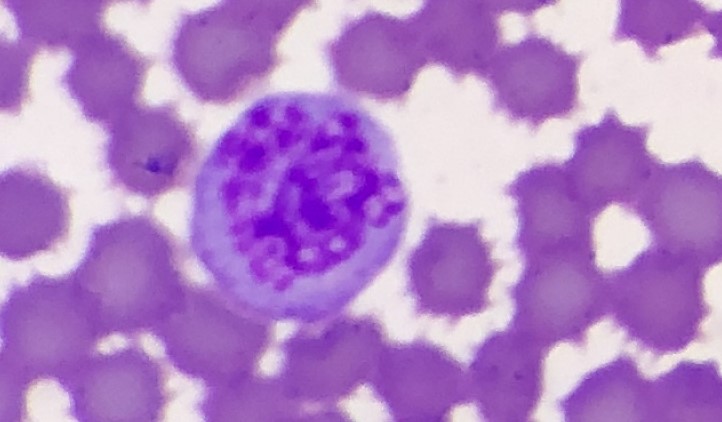
White blood cell type: Neutrophil